Question: I'm creating a plot in R with dates as the xaxis. My frame has dates, no problem. I'm using custom date range - one that cuts off some of the earliest data by using a fixed start and extend slightly past the latest data by using a end determined by some other code. The range is ~47 days right now. That's all working fine.
My problem is that the xaxis label includes only a single label, "Feb" but I'd like to include at least 3 labels, if not 5.
'''
starttime <- strptime("20110110", "%Y%m%d")
endtime <- strptime("20110226 1202", "%Y%m%d %H%M") #This is actually determined programmatically, but that's not important
xrange <- c(starttime, endtime)
yrange <- c(0, 100)
par(mar=par()$mar+c(0,0,0,7),bty="l")
plot(xrange, yrange, type="n", xlab="Submission Time", ylab="Best Score", main="Top Scores for each team over time")
#More code to loop and add a bunch of lines(), but it's not really relevant
'''
The resulting graph looks like this:

I really just want better labels. I'm not too concerned about exactly what they are, but something with Month + Day, and at least 3 of them.
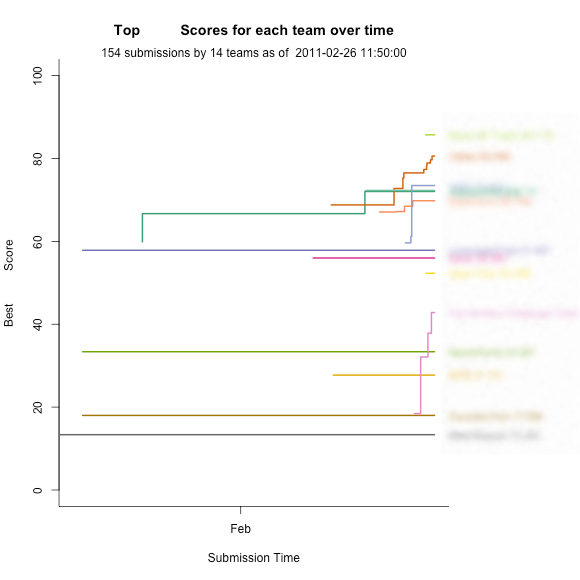
Answer: Try this. I changed your plot() statement a little and added two lines.
'''
starttime <- strptime("20110110", "%Y%m%d")
endtime <- strptime("20110226 1202", "%Y%m%d %H%M")
#This is actually determined programmatically, but that's not important
xrange <- c(starttime, endtime)
yrange <- c(0, 100)
par(mar=par()$mar+c(0,0,0,7),bty="l")
#I added xaxt="n" to supress the plotting of the x-axis
plot(xrange, yrange, type="n", xaxt="n", xlab="Submission Time", ylab="Best Score", main="Top Scores for each team over time")
#I added the following two lines to plot the x-axis with a label every 7 days
atx <- seq(starttime, endtime, by=7*24*60*60)
axis(1, at=atx, labels=format(atx, "%b
%d"), padj=0.5)
#More code to loop and add a bunch of lines(), but it's not really relevant
'''